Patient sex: F
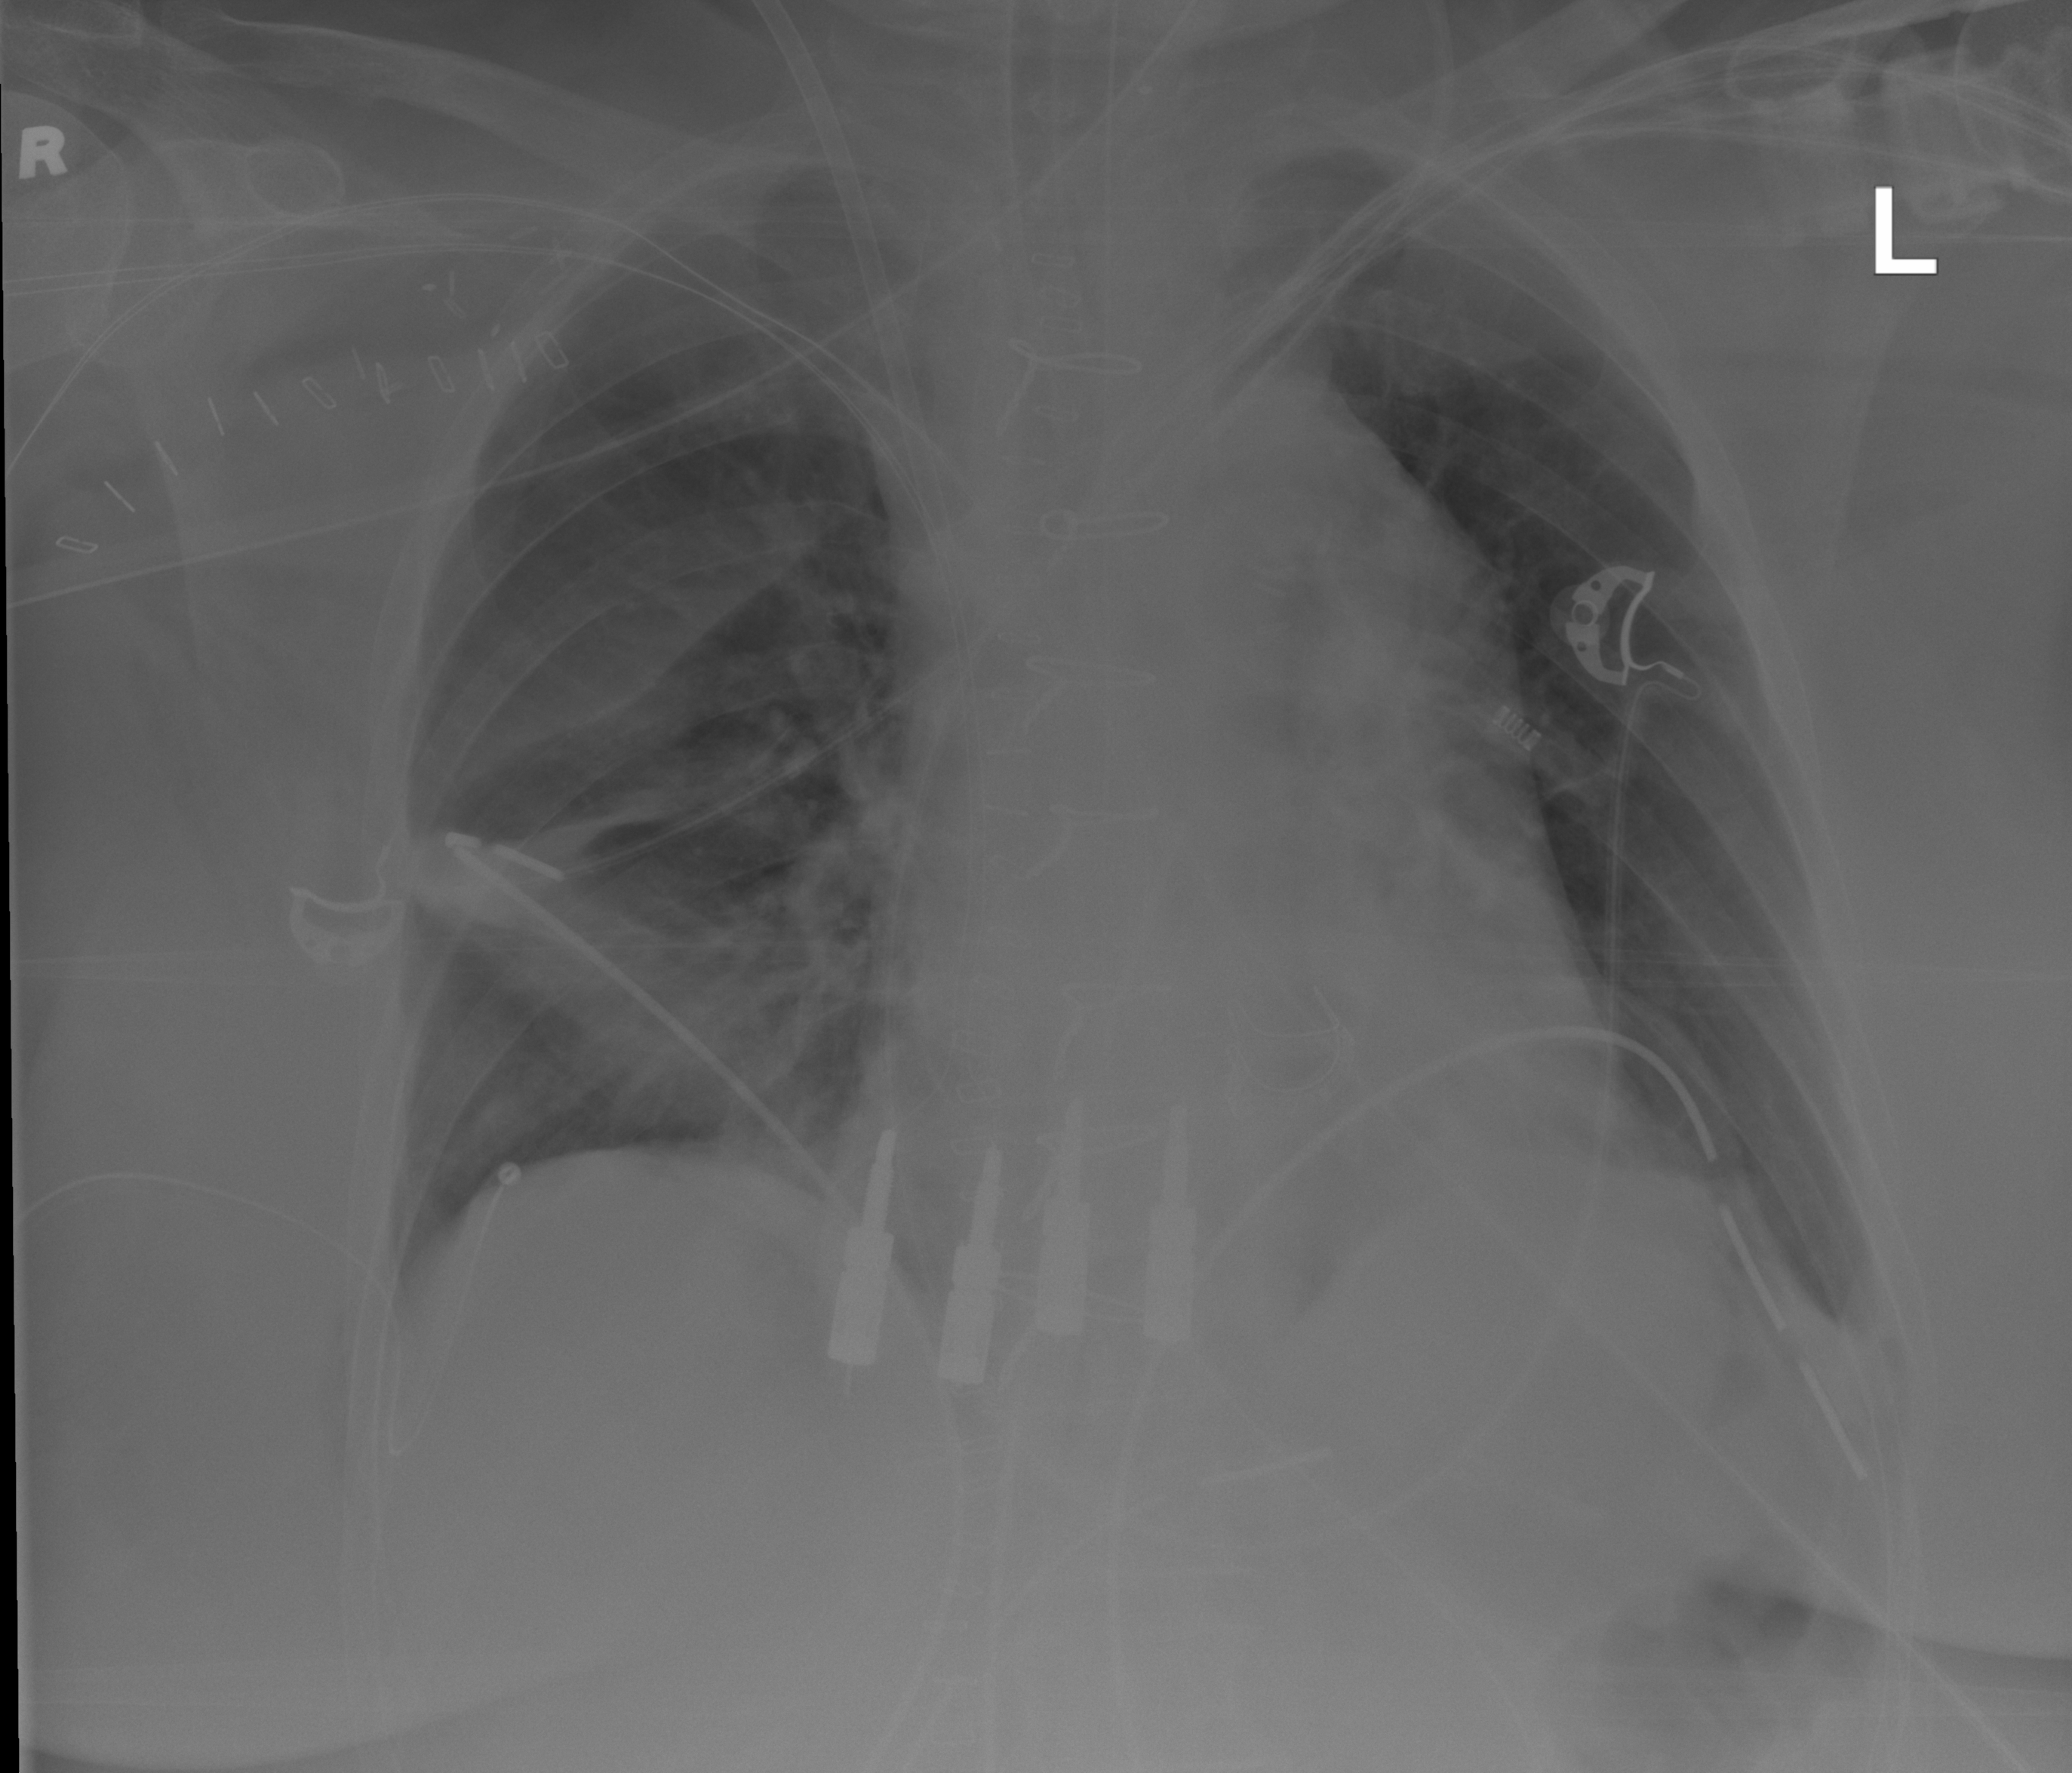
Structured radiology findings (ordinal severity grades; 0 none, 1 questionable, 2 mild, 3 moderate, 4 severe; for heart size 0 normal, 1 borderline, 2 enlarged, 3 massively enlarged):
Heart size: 2
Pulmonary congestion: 0
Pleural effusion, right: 0
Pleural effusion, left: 2
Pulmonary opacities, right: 2
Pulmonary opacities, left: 0
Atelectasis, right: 2
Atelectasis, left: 2